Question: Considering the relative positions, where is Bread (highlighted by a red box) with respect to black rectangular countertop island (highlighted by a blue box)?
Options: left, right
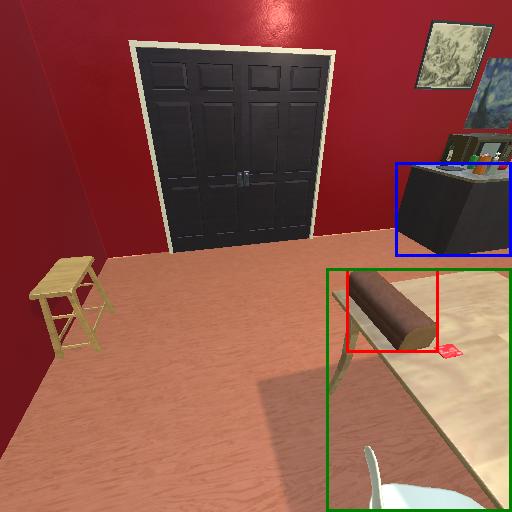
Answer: left